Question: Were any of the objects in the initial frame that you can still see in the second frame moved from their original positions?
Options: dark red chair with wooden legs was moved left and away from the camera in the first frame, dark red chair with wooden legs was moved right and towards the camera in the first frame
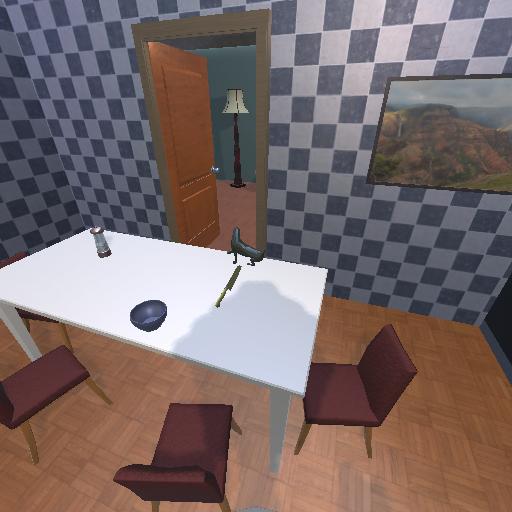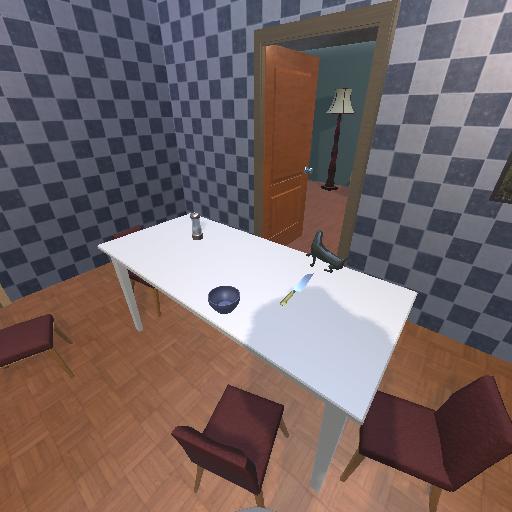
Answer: dark red chair with wooden legs was moved left and away from the camera in the first frame